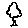
Label: tree